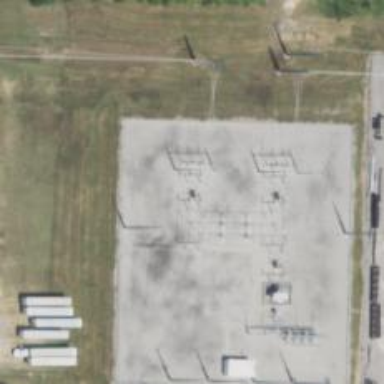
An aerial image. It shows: Switch used for power control.